Question: When I run 'git-diffall' (<URL>, I get the following error:

My configuration is:
- - -
What is very strange is that this exact same setup works on my other machine.
Both 'git config --global diff.tool' and 'git config --local diff.tool' return "araxis" as expected.
The actual local repo config contains this section:
'''
[diff]
tool = araxis
[difftool "araxis"]
path = C:/Program Files/Araxis/Araxis Merge/compare.exe
prompt = false
[merge]
tool = araxis
[mergetool "araxis"]
path = C:/Program Files/Araxis/Araxis Merge/compare.exe
'''
Which is referenced from <URL>.
I'm not exactly sure how the parameters actually get passed to Araxis and therefore do not know how to troubleshoot this any further.
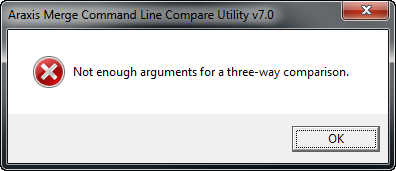
Answer: After putting this down and coming back to it some time later, I discovered the cause of my issue. Though my research above was accurate, it did not reveal the entire story. After some more digging, I discovered the cause.
I did a diff between the output of 'git config --global -l' and 'git config --local -l' and realized that I had some conflicting (and erroneous) configurations for my difftools. I'm not sure how they got out of sync but that they were different at all was the dead giveaway.
My global configuration looked like this:
'''
[merge]
tool = Araxis
[mergetool "kdiff3"]
path = c:/Program Files (x86)/KDiff3/kdiff3.exe
[diff]
guitool = araxis
tool = araxis
[difftool "kdiff3"]
path = c:/Program Files (x86)/KDiff3/kdiff3.exe
[difftool]
prompt = false
[difftool "Araxis"]
path = C:/Program Files/Araxis/Araxis Merge/Compare.exe
cmd = "c:/Program Files/Araxis/Araxis Merge/Compare.exe" -wait -merge -3 -a1 "$BASE" "$LOCAL" "$REMOTE" "$MERGED"
[mergetool "Araxis"]
path = C:/Program Files/Araxis/Araxis Merge/Compare.exe
cmd = "c:/Program Files/Araxis/Araxis Merge/Compare.exe" -wait -merge -3 -a1 "$BASE" "$LOCAL" "$REMOTE" "$MERGED"
[difftool "araxis"]
path = C:/Program Files/Araxis/Araxis Merge/Compare.exe
cmd = "c:/Program Files/Araxis/Araxis Merge/Compare.exe" -wait -merge -3 -a1 "$BASE" "$LOCAL" "$REMOTE" "$MERGED"
'''
I replaced it with the contents of my local configuration (posted in the OP) and removed my tooling configuration from my local config.
After doing so, my problem went away entirely.
I did the actual editing using 'git config --global -e' and 'git config --local -e' so that there was no mistaking editing the correct files.